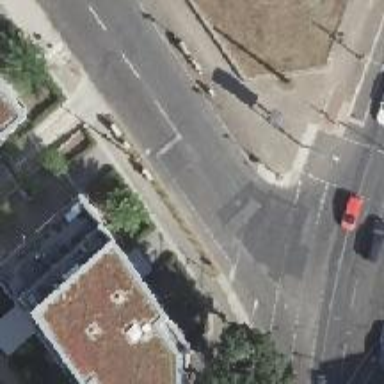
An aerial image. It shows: Road with traffic signals controlling the flow of traffic.